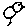
Label: bird